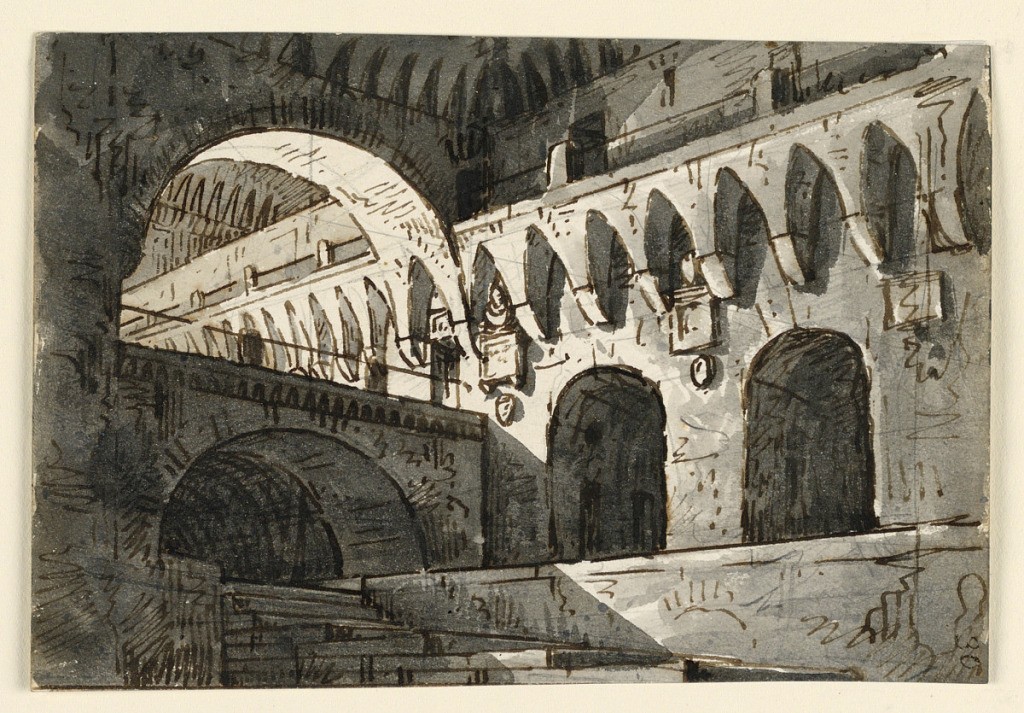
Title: Stage Design, Fortress
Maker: Alessandro Sanquirico, Italian, 1777 - 1849
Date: early 19th century
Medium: Pen and sepia ink, brush and wash on paper
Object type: Drawing
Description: Horizontal rectangle. Court of fortress with stairs leading downward, bridge across vault.